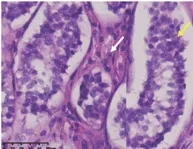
Laparoscopic view and histopathological pictures. (E,F) histopathological pictures. Leydig cell hyperplasia indicated by white arrows (x400).
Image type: pathology (h&e)